Question: -- Occurs in IE8.0.7600.16385
-- Does NOT occur in Chrome
I have a formatting problem. Been banging my head against the desk all day long. For the life of me, I can't figure out why my Reset and Search buttons aren't aligned (Search button is raised, Reset button is lowered). Seems to work great when I run from debug, but once I publish they're crooked as politicians. Here's the image:

Here's the rendered code:
'''
<table width="100%" border="0" cellpadding="0" cellspacing="5">
<tr>
<td class="cssPanelWidth">
Search String:&nbsp;&nbsp;<div id="UpdatePanel1">
<div id="Panel1" class="cssPanelWidth" onkeypress="javascript:return WebForm_FireDefaultButton(event, 'lbSearch')">
<input name="txtSearch" type="text" id="txtSearch" />&nbsp;<a onclick="javascript:Search();" id="lbSearch" href="javascript:__doPostBack('lbSearch','')" style="display:inline-block;width:75px;text-decoration:none;height:16px;font-size:Small;font-family:Tahoma;color:White;border-style:Solid;border-color:#20548E;background-color:#20548E;"><center>Search</center></a>
</div>
</div>
</td><td class="cssBottomLeftAlign">
<div id="TestIt"><a id="lbResetReasons" href="javascript:__doPostBack('lbResetReasons','')" style="display:inline-block;width:75px;text-decoration:none;height:16px;font-size:Small;font-family:Tahoma;color:White;border-style:Solid;border-color:#20548E;background-color:#20548E;"><center>Reset</center></a></div>
</td><td class="cssBottomRightAlign">
<div id="UpdatePanel2">
<a onclick="javascript:SendSelectedItems();" id="lbSelect" href="javascript:__doPostBack('lbSelect','')" style="display:inline-block;width:75px;text-decoration:none;height:16px;font-size:Small;font-family:Tahoma;color:White;border-style:Solid;border-color:#20548E;background-color:#20548E;"><center>Select</center></a>
<a onclick="javascript:CloseMe();" id="lbCancel" href="javascript:__doPostBack('lbCancel','')" style="display:inline-block;width:75px;text-decoration:none;height:16px;font-size:Small;font-family:Tahoma;color:White;border-style:Solid;border-color:#20548E;background-color:#20548E;"><center>Cancel</center></a>&nbsp;&nbsp;&nbsp;&nbsp;&nbsp;
</div>
</td>
</tr>
</table>
'''
And the css stuff (just in case):
'''
<style type="text/css">
.cssBottomRightAlign
{
text-align: right;
vertical-align: bottom;
}
.cssBottomLeftAlign
{
text-align: left;
vertical-align: bottom;
}
.cssPanelWidth
{
width: 240px;
vertical-align: bottom;
}
</style>
'''
What the heck am I doing wrong?!?! Any help is greatly appreciated!!!
Thanks,
Jason
EDIT: aspx code just in case --
'''
<table width="100%" border="0" cellpadding="0" cellspacing="5">
<tr>
<td class="cssPanelWidth">
Search String:&nbsp;&nbsp;<asp:UpdatePanel ID="UpdatePanel1" runat="server"><ContentTemplate>
<asp:Panel ID="Panel1" class="cssPanelWidth" DefaultButton="lbSearch" runat="server"><asp:TextBox ID="txtSearch" runat="server"></asp:TextBox>&nbsp;<asp:LinkButton ID="lbSearch" BorderStyle="Solid" Font-Underline="False" Font-Size="Small" Font-Names="Tahoma" BackColor="#20548E" ForeColor="White" Height="16px" Width="75px" BorderColor="#20548E" runat="server"><center>Search</center></asp:LinkButton></asp:Panel></ContentTemplate></asp:UpdatePanel>
</td><td class="cssBottomLeftAlign">
<div id="TestIt"><asp:LinkButton ID="lbResetReasons" BorderStyle="Solid" Font-Underline="False" Font-Size="Small" Font-Names="Tahoma" BackColor="#20548E" ForeColor="White" Height="16px" Width="75px" BorderColor="#20548E" runat="server"><center>Reset</center></asp:LinkButton></div>
</td><td class="cssBottomRightAlign">
<asp:UpdatePanel ID="UpdatePanel2" runat="server"><ContentTemplate>
<asp:LinkButton ID="lbSelect" BorderStyle="Solid" Font-Underline="False" Font-Size="Small" Font-Names="Tahoma" BackColor="#20548E" ForeColor="White" Height="16px" Width="75px" BorderColor="#20548E" runat="server"><center>Select</center></asp:LinkButton>
<asp:LinkButton ID="lbCancel" BorderStyle="Solid" Font-Underline="False" Font-Size="Small" Font-Names="Tahoma" BackColor="#20548E" ForeColor="White" Height="16px" Width="75px" BorderColor="#20548E" runat="server"><center>Cancel</center></asp:LinkButton>&nbsp;&nbsp;&nbsp;&nbsp;&nbsp;</ContentTemplate></asp:UpdatePanel>
</td>
</tr>
</table>
'''
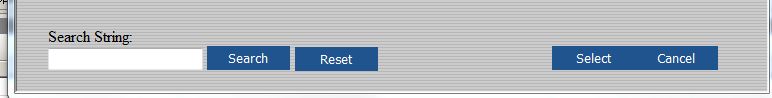
Answer: If you're using Chrome, right click the offending button and "Inspect Element". It will tell you everything that contributes to the element's style and hopefully the answer will pop out at you. Other browsers have similar features.